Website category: sports
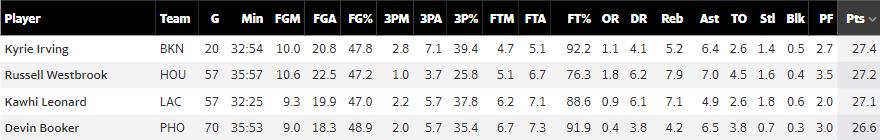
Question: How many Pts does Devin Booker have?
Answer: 26.6